Question: So I'm new to async programming, but probably my problem has something to do with racing conditions.
I'm using Odmantic with MongoDB on this case.
I'm trying to populate a database for testing purposes, so I have this data, for example:
'''
categories = [
{
'name': 'Accessories'
},
{
'name': 'Apparel'
},
{
'name': 'Groceries'
},
{
'name': 'Paints',
'parent': 'Accessories'
},
{
'name': 'Homewares',
'parent': 'Accessories'
},
{
'name': 'Audiobooks',
'parent': 'Accessories'
},
{
'name': 'T-shirts',
'parent': 'Apparel'
},
{
'name': 'Polo Shirts',
'parent': 'Apparel'
},
{
'name': 'Hoodies',
'parent': 'Apparel'
},
{
'name': 'Footwear',
'parent': 'Apparel'
},
{
'name': 'Juices',
'parent': 'Groceries'
},
{
'name': 'Alcohol',
'parent': 'Groceries'
},
]
'''
So I start like this:
'''
if __name__ == '__main__':
loop = asyncio.get_event_loop()
if argv[1] == 'populate':
loop.run_until_complete(populate())
elif argv[1] == 'clear':
loop.run_until_complete(clear())
loop.close()
'''
My populate function:
'''
async def populate():
tasks = []
print('
Populating Categories:')
for cat in categories:
task = help_populate_cats(cat)
tasks.append(task)
await asyncio.gather(*tasks)
'''
The two helpers:
'''
async def help_populate_cats(cat):
category = Category(name=cat.get('name'))
await category.create()
await helper_constructor(category)
print(f"{cat.get('name')} added.")
'''
'''
async def helper_constructor(element):
for field in element.translations:
if isinstance(getattr(element, field), str) or not getattr(element, field):
for lang in available_languages:
db_language = await Language.get_language(lang)
if lang == 'en-US':
temp_translations = {f'{element.id}_{field}': getattr(element, field)}
else:
temp_translations = {f'{element.id}_{field}': None}
await db_language.add_strings(temp_translations)
'''
and finally the class Language:
'''
class Language(Model, ABC):
prefix: str
strings: Optional[dict] = {}
class Config:
collection = 'languages'
@classmethod
async def get_language(cls, prefix: str) -> "Language":
return await engine.find_one(cls, cls.prefix == prefix)
async def add_strings(self, strings: dict):
self.strings.update(**strings)
# update_strings(self.prefix, self.strings)
await self.save()
async def save(self):
await engine.save(self)
'''
After running this code my database looks like this :
'''
Engine Started
Populating Categories:
Homewares added.
Juices added.
T-shirts added.
Groceries added.
Audiobooks added.
Apparel added.
Paints added.
Polo Shirts added.
Accessories added.
Hoodies added.
Alcohol added.
Footwear added.
'''
I have other items like product types and attributes, and it fills like randomly the database (the language part, creating the categories works fine), some things go in others don't, but if I print when on the add_strings method, everything appears there (on the print, not on the database).
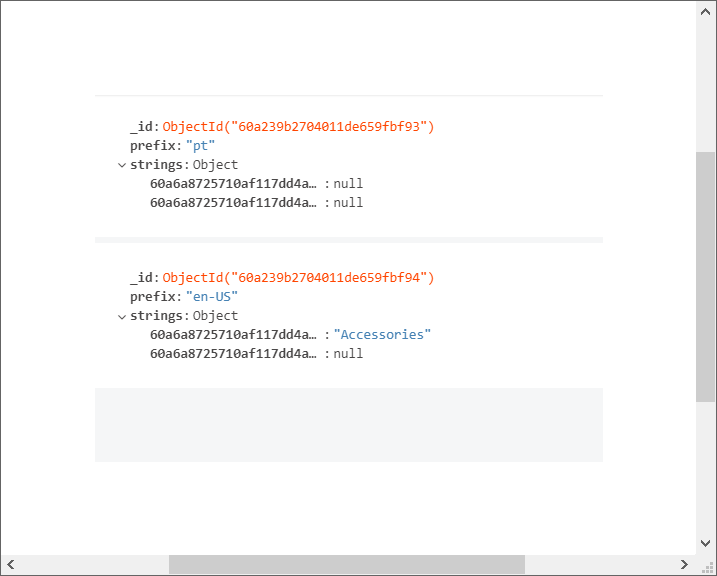
Answer: I have switched computers and networks, and it is working fine, I find out randomly, so I guess the code is ok.